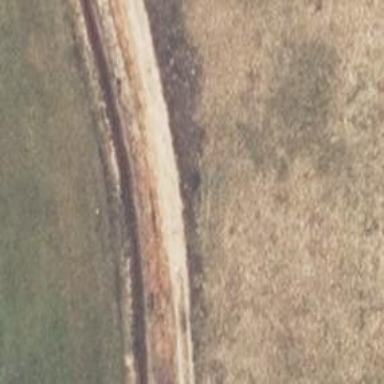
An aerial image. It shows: Sandy track with grade 4 tracktype.